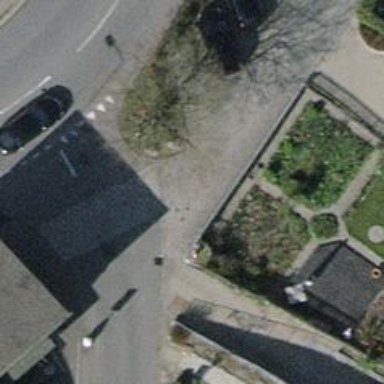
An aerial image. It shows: Service road with paving stones.